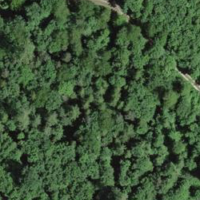
EUNIS habitat code: 41
Species observed at this site:
Lamium galeobdolon